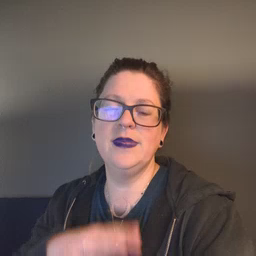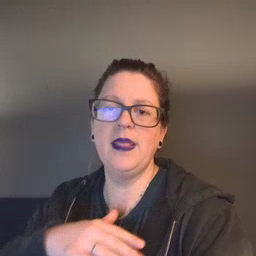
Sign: table